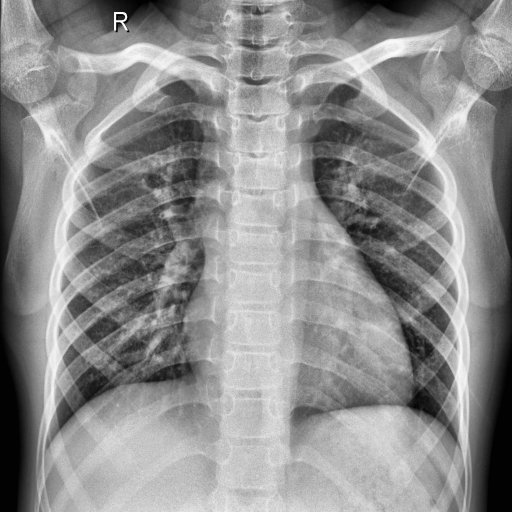
Finding: NORMAL